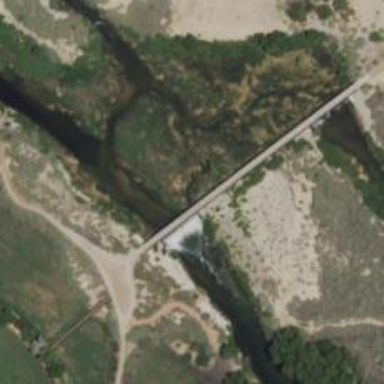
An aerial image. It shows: Weir in waterway.